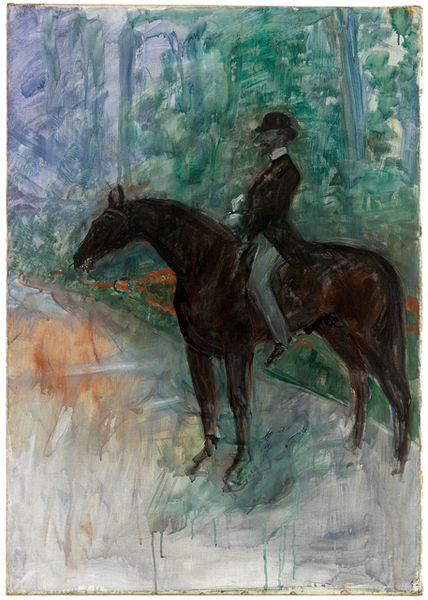
Titel: Le Comte Alphonse de Toulouse-Lautrec (Count de Toulouse-Lautrec on Horseback)
Künstler: Henri de Toulouse-Lautrec
Standort: Amherst (Massachusetts, USA)
Institution: Mead Art Museum, Amherst College
Schlagwörter: mann, bäume, grün, hut, ohr, skizze, anzug, hose, kragen, blatt, england, wald, pferd, reiter, beine, hufe, ritt, sattel, unvollendet, 1900, 11900